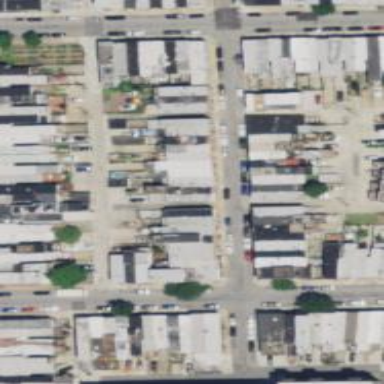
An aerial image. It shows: Alleyway designated as service road.